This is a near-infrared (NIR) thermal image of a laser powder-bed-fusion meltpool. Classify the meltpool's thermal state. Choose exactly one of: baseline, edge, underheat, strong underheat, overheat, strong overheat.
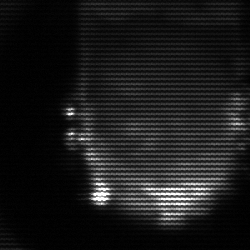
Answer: baseline